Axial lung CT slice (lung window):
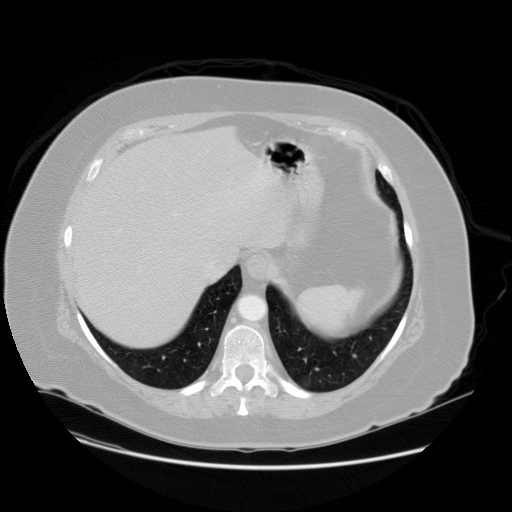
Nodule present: no